Interaction volume radius: 5 \u00c5
Interaction volume height: 15 \u00c5
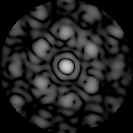
Disorder parameter: 0.4725